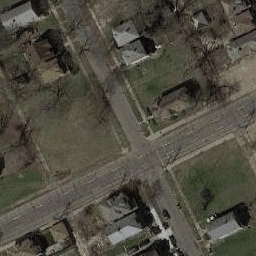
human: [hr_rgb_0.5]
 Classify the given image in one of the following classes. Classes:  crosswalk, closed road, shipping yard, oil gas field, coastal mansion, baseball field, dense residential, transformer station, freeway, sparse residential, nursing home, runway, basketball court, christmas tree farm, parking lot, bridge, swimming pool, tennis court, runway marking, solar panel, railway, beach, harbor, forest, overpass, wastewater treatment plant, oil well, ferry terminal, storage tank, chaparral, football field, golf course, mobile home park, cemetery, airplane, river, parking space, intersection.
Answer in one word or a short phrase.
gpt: intersection